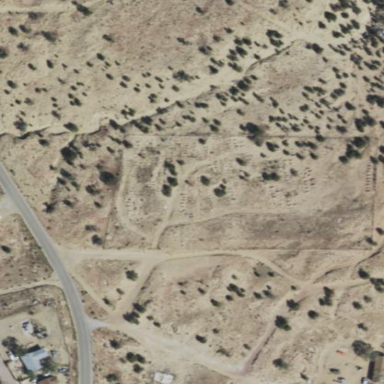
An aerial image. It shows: Cemetery.